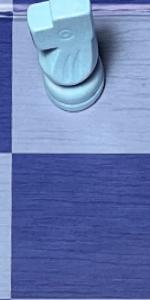
Label: Empty